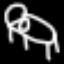
Label: bed